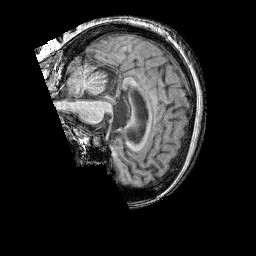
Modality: T1w
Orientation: sagittal
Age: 65
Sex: female
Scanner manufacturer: siemens
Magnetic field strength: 3 T
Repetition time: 2.25 s
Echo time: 0.00411 s